Platform: macOS
Application: Chrome
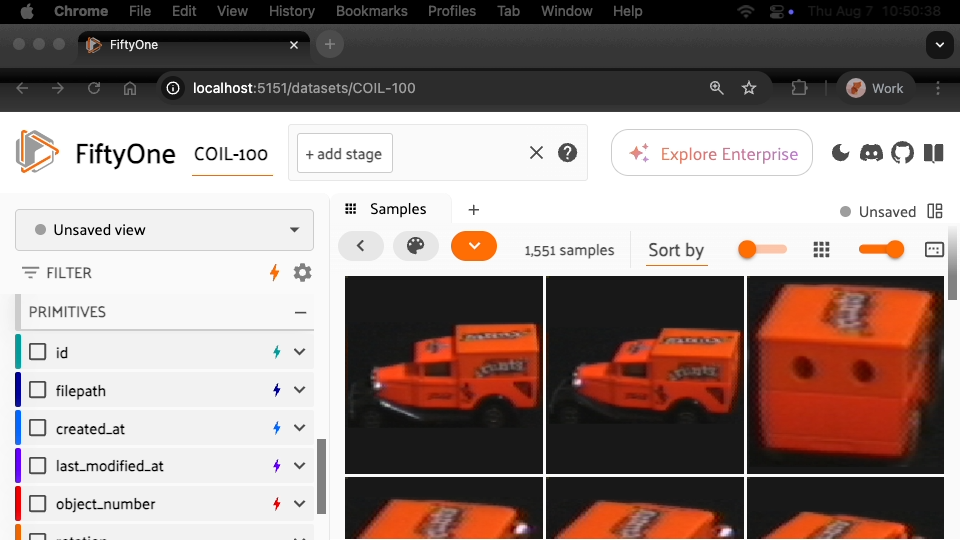
task_description: Toggle to visibility mode
action_type: click
element_info: Icon
steps_since_start: 1